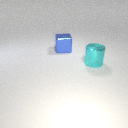
large cyan metal cylinder in front of large blue metal cube